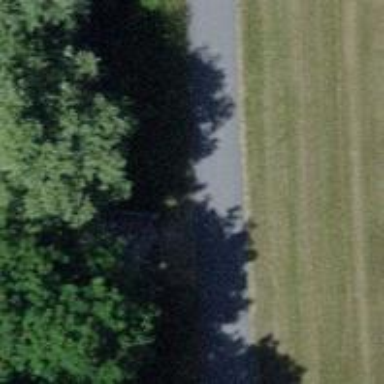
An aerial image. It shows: Unpaved path.